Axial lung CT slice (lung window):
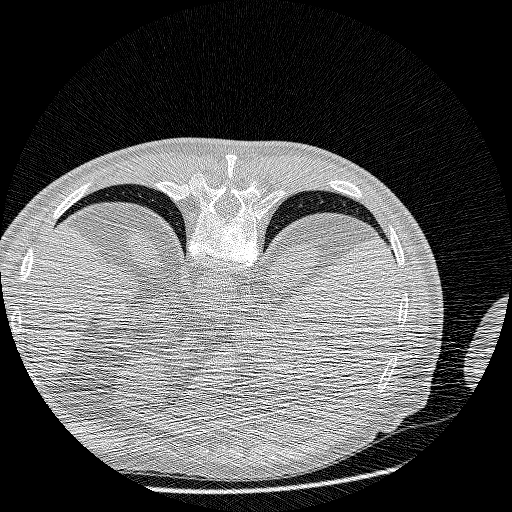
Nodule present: no